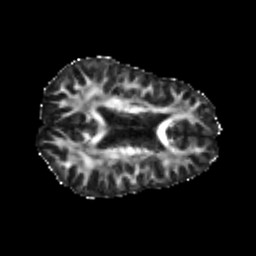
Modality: FA
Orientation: axial
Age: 21
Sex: male
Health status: healthy
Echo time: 0.074 s